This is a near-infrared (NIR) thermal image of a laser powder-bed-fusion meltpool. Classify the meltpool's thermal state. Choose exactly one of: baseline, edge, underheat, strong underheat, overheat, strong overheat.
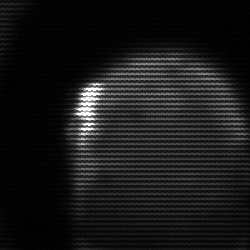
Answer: edge